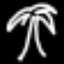
Label: palm tree